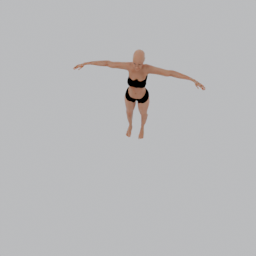
Label: people